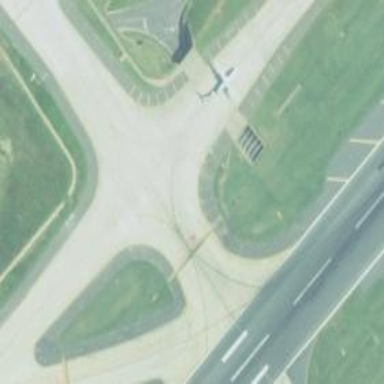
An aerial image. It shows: View of taxiway at the airport.